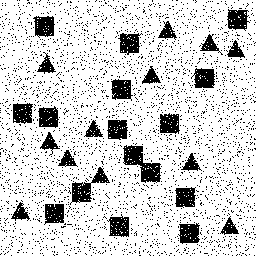
Squares: 16
Triangles: 12
Stars: 0
Total shapes: 28